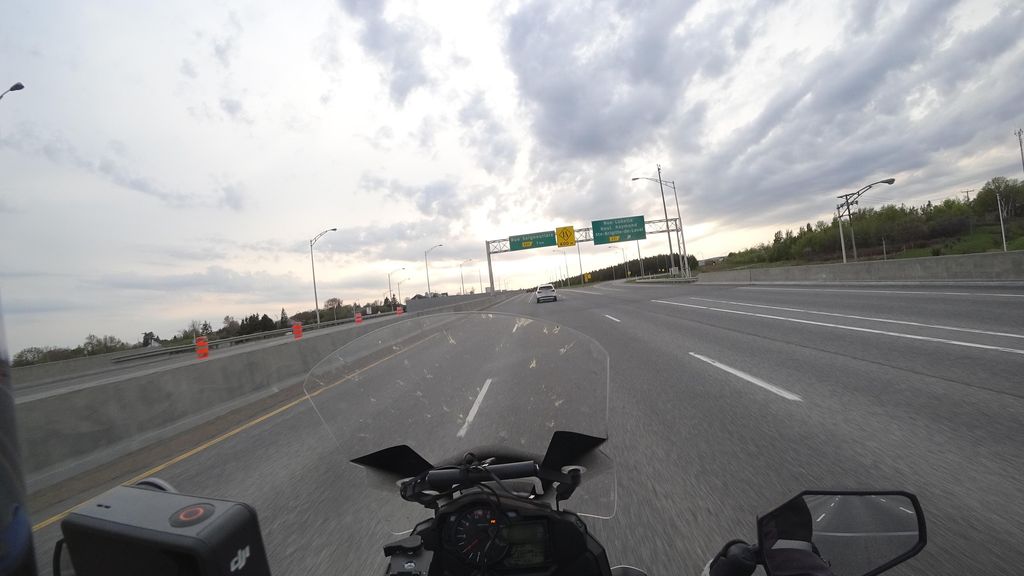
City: quebec_city